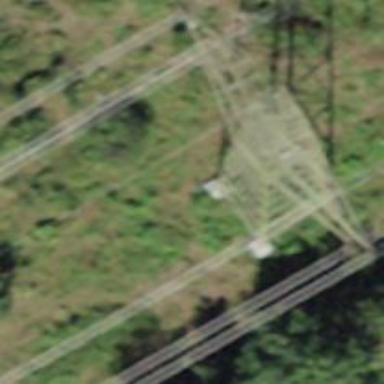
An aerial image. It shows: Power tower.